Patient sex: M
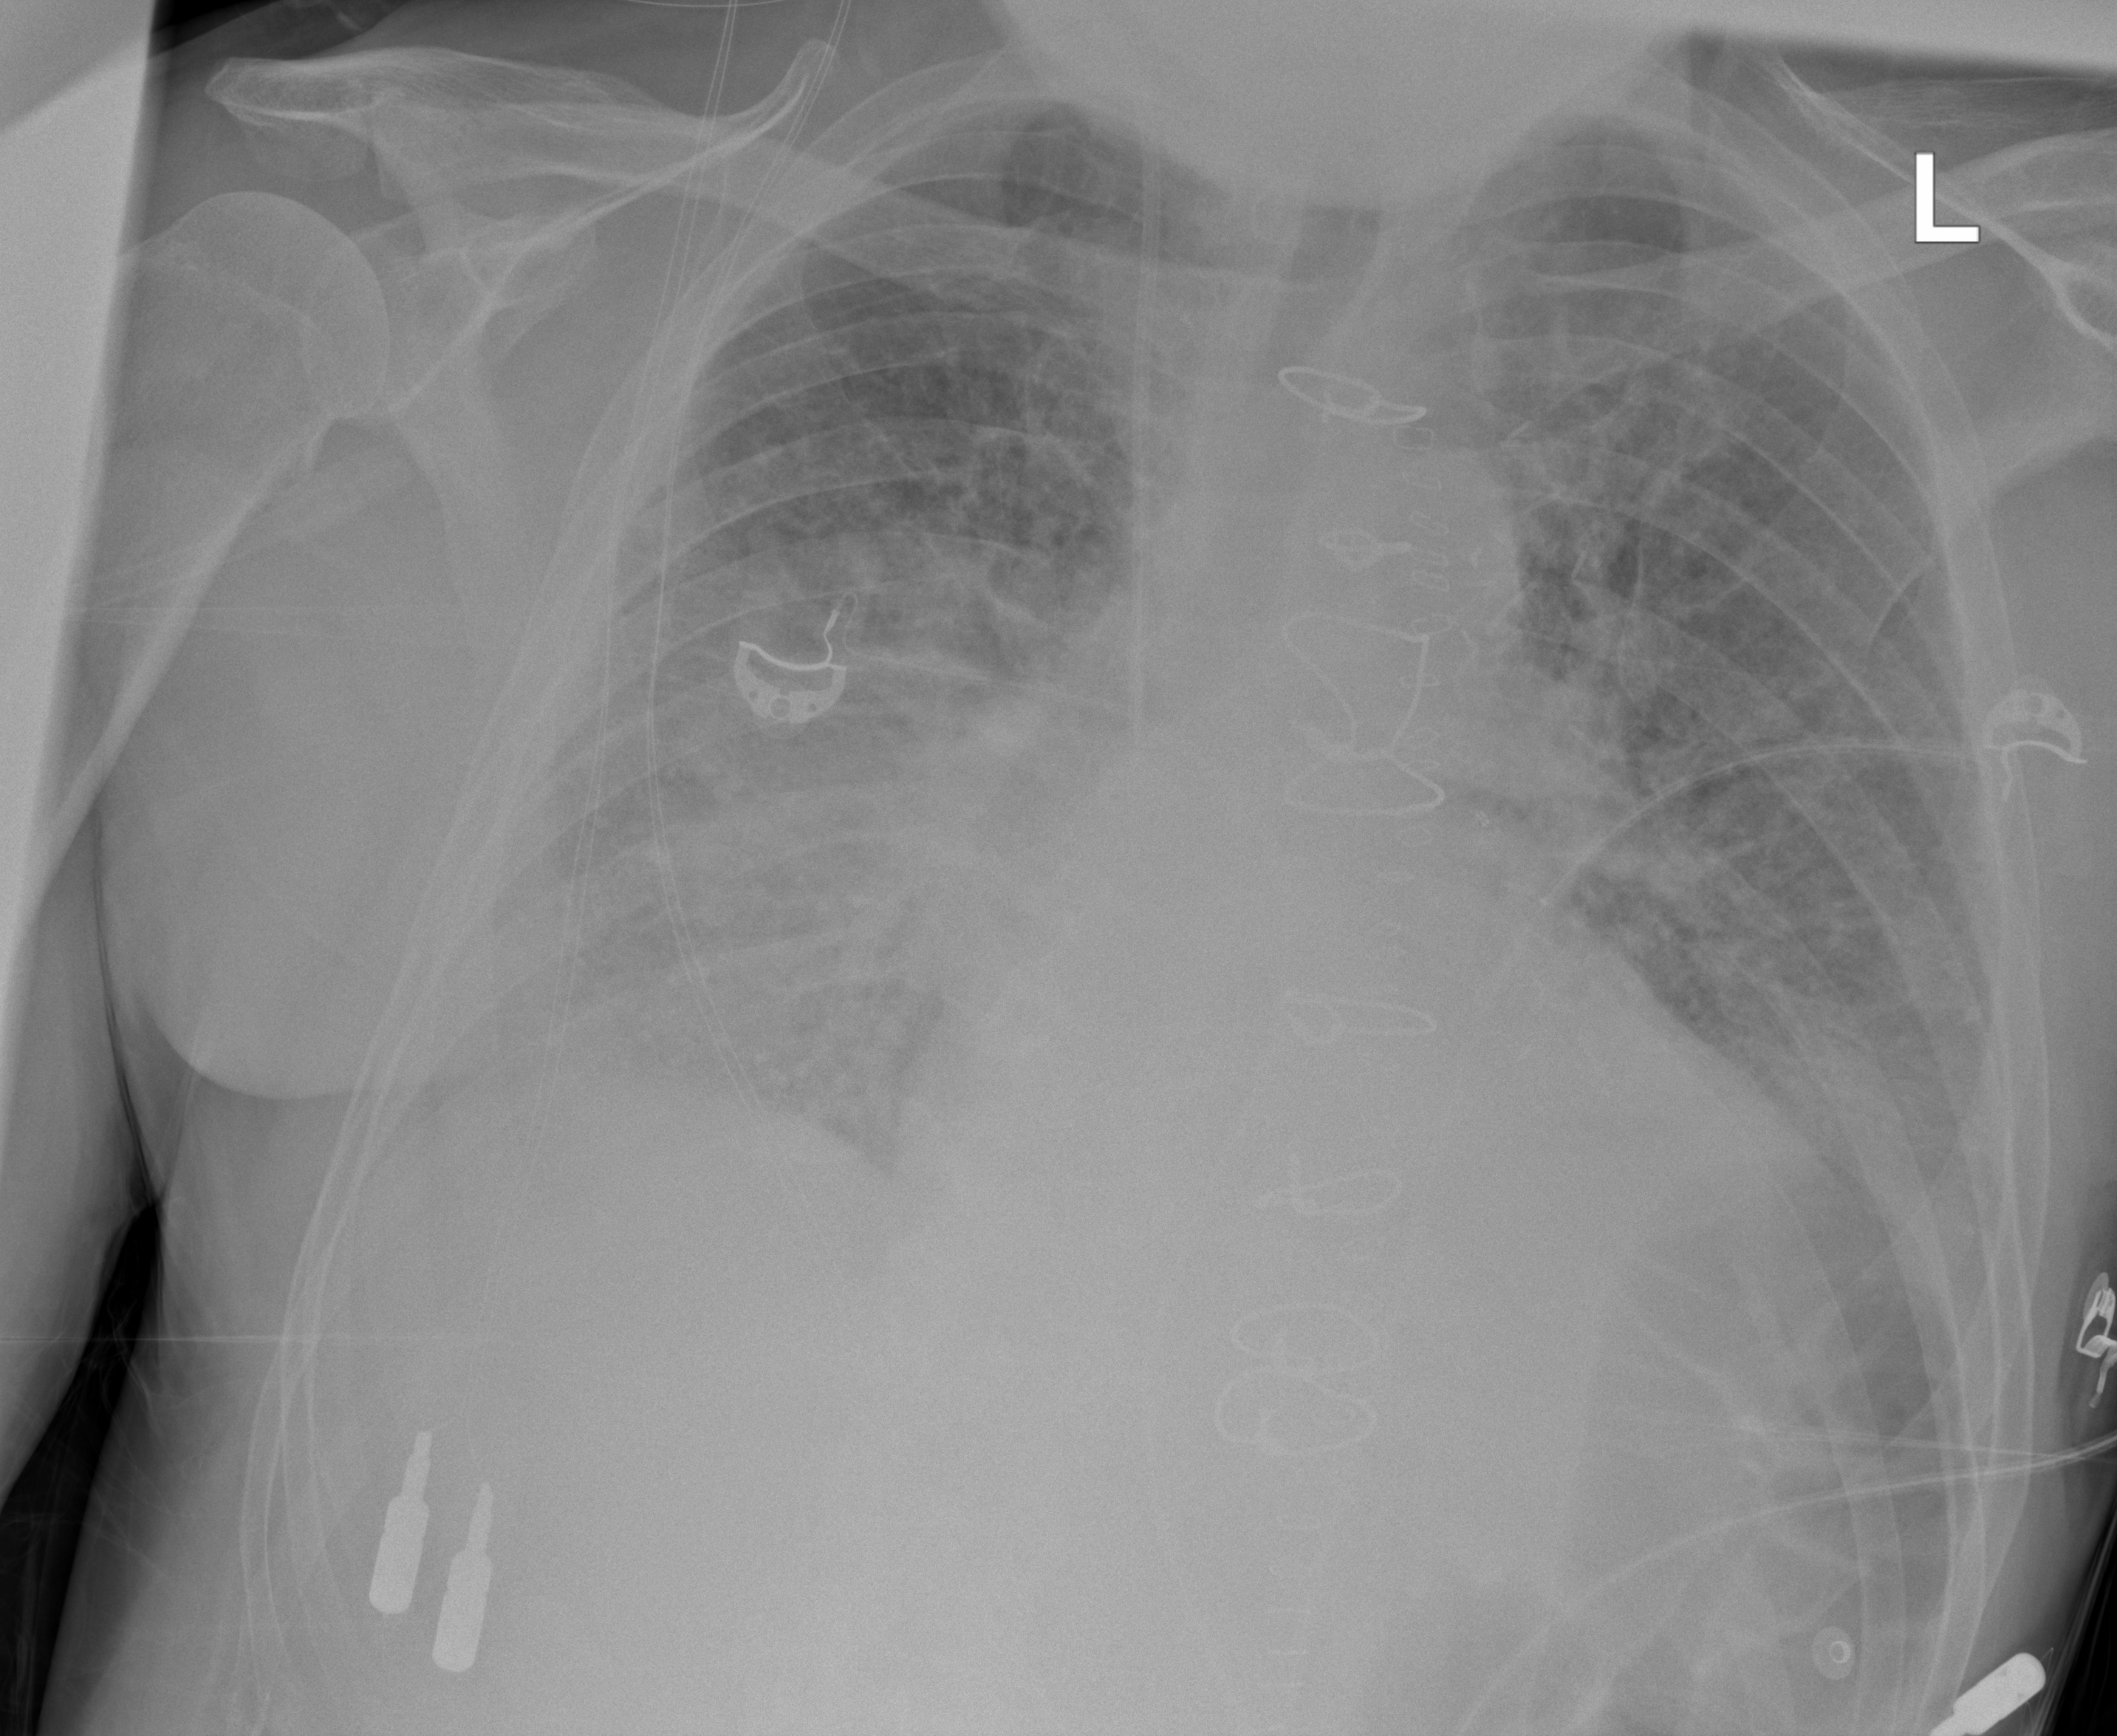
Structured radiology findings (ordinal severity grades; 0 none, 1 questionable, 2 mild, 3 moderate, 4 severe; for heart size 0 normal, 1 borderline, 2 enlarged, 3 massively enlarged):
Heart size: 1
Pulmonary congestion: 2
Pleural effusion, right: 3
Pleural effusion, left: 2
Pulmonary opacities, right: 3
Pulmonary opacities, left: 2
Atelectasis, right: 3
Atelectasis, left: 2